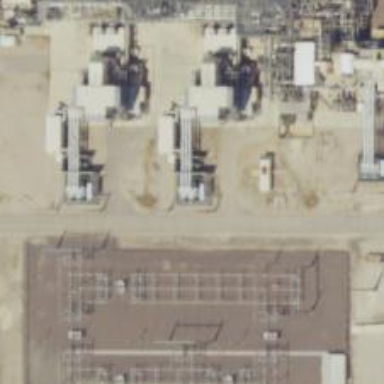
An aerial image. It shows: Gas turbine generator is in use.